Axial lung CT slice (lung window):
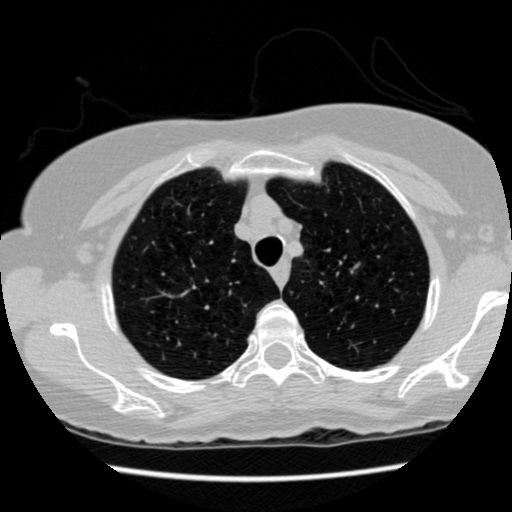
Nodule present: no